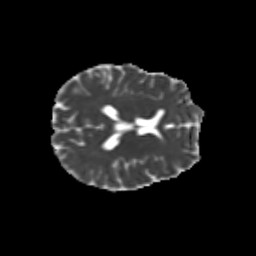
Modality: MD
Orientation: axial
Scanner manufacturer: siemens
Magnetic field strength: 3 T
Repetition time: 9.2 s
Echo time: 0.084 s